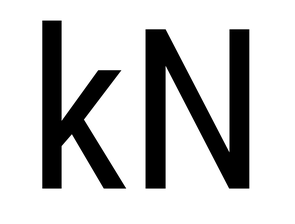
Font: Roboto_Condensed_Regular